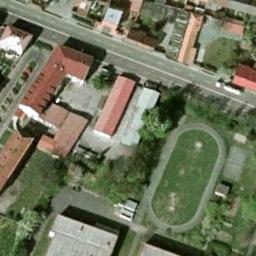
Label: ground_track_field